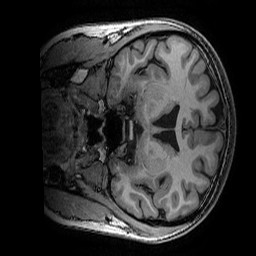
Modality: T1w
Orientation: coronal
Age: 27
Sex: female
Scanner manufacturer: ge
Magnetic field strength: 3 T
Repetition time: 0.007 s
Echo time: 0.00342 s